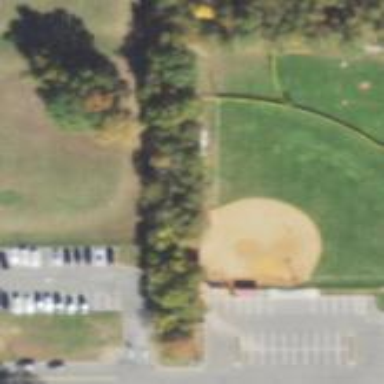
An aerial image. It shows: Baseball pitch for leisure and sports activities.